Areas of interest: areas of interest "Transportation stations"
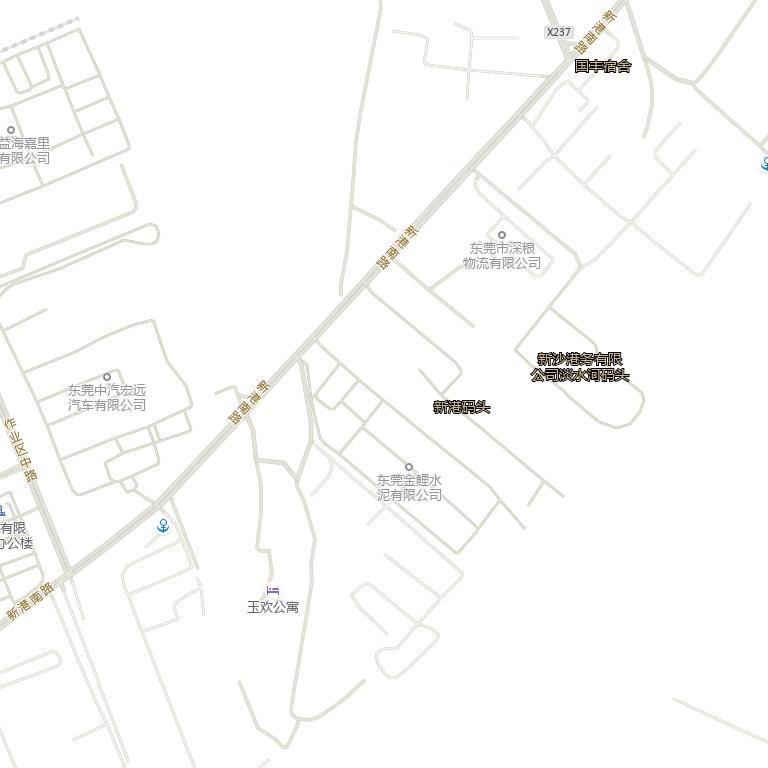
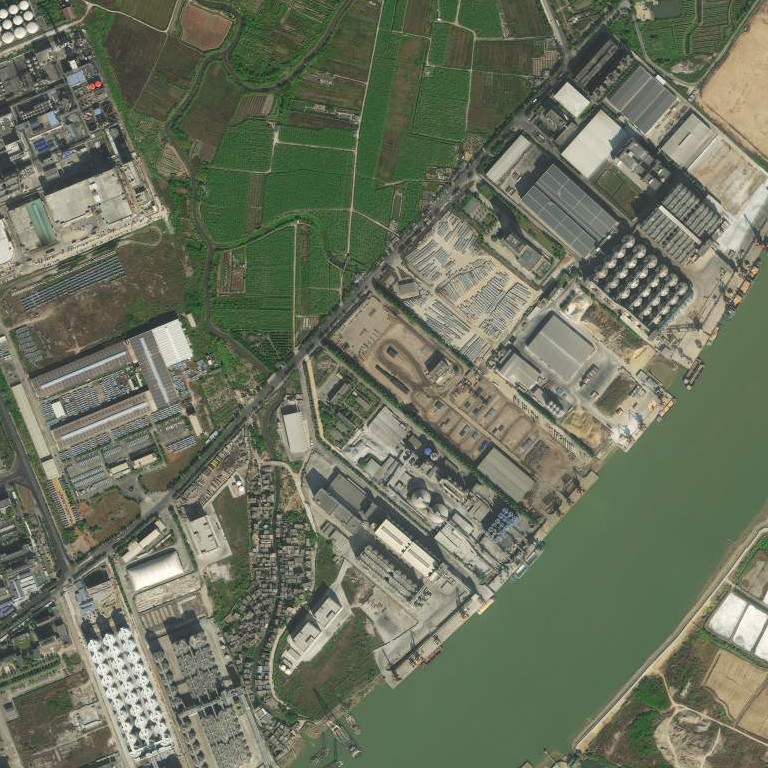